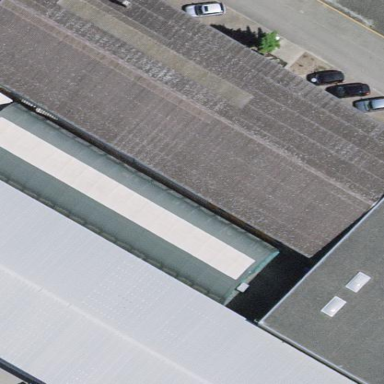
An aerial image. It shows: Industrial building.